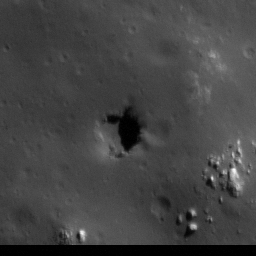
Pit: Stefan L 2
Host crater: Stefan L
Host type: impact_melt
Lunar coordinates: latitude 44.498, longitude 251.834